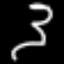
Label: squiggle